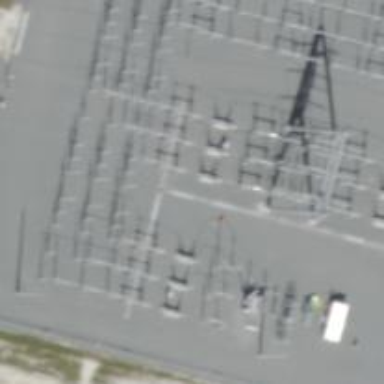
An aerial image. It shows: Switch used for power control.